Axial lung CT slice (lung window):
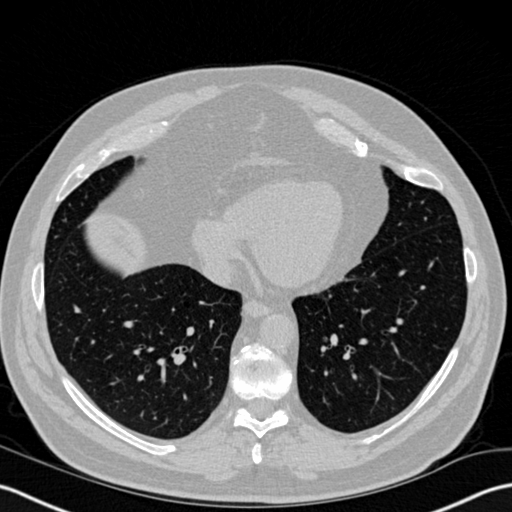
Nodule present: no